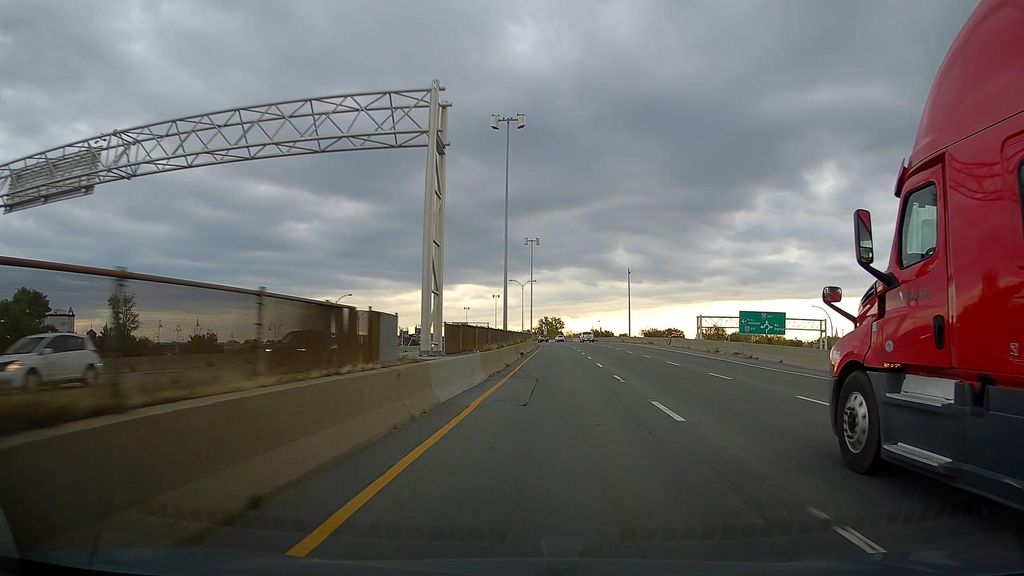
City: montreal